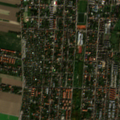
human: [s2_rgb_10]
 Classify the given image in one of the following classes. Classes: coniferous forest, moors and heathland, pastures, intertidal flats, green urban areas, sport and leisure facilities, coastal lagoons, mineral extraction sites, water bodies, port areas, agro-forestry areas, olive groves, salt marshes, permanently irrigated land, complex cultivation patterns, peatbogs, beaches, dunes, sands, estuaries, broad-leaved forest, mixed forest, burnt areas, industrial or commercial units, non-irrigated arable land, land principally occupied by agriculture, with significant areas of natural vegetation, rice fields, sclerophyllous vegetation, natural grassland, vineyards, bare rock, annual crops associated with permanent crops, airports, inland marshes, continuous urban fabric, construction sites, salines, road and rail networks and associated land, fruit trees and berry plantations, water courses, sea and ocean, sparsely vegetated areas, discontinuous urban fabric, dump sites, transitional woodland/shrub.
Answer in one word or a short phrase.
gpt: discontinuous urban fabric, non-irrigated arable land